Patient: sex M, age 35
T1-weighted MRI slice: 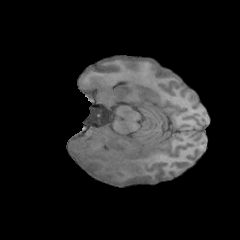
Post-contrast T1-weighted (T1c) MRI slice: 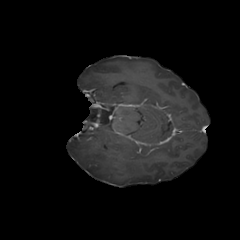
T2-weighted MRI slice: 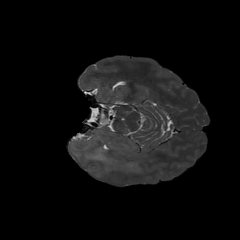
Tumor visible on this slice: yes
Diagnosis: Astrocytoma, IDH-wildtype
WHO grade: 2